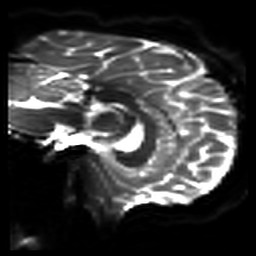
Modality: DWI
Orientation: sagittal
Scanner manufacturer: philips
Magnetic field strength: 7 T
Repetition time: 9.612 s
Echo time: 0.073 s